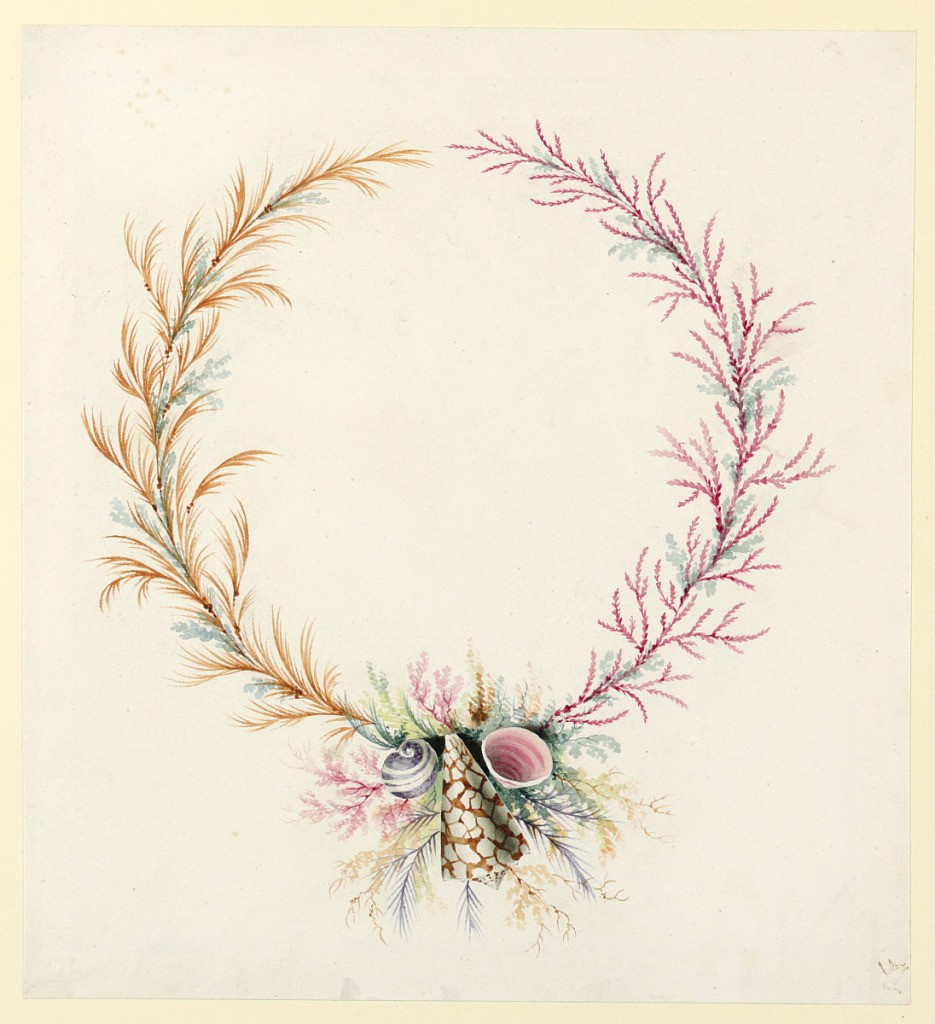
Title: Ornament Design with Seaweed and Shells
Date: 19th century
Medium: Brush and watercolor, traces of graphite on white wove paper, mounted around edges
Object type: Drawing
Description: Design for a medallion composed of leaves, coral and shells.